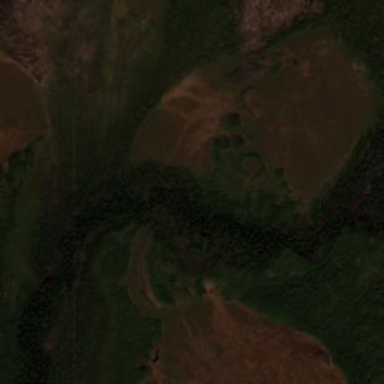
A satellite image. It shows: Wetland area.